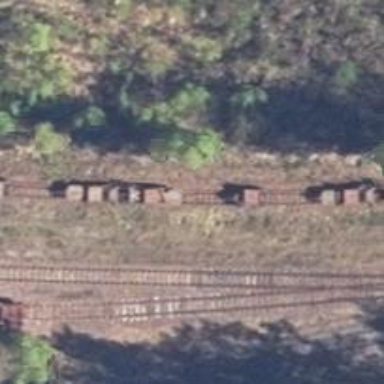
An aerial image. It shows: Railway yard in service.